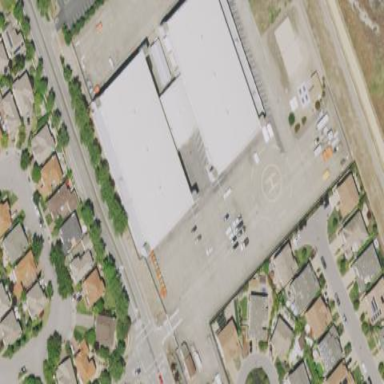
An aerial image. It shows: Hangar.